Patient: sex M, age 60
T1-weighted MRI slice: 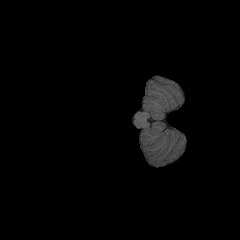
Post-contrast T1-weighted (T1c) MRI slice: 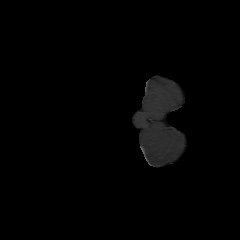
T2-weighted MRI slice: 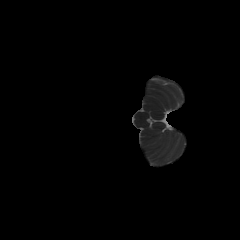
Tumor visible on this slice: no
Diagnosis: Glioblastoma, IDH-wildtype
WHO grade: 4